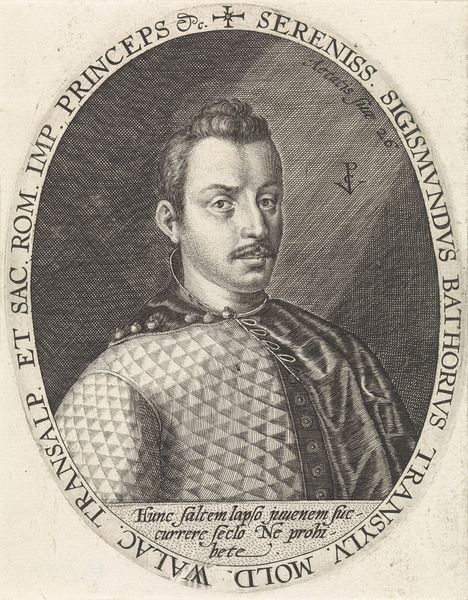
Titel: Portret van Sigismund Bathory
Künstler: Crispijn van de (I) Passe
Standort: Amsterdam
Institution: Rijksmuseum
Schlagwörter: hair, nose, man, armor, prince, coat, text, mustache, mold, roat, princeps, sereniss, sigismvndvs